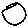
Label: circle